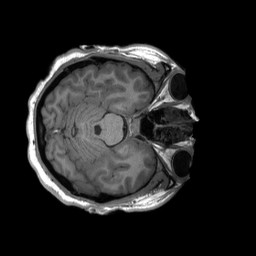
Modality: T1w
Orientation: axial
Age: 22
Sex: female
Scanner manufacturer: siemens
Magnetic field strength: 3 T
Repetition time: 2.3 s
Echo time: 0.00232 s